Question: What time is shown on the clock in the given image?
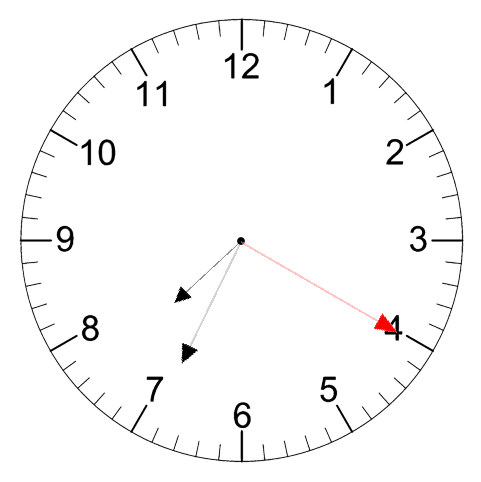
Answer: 07:34:20